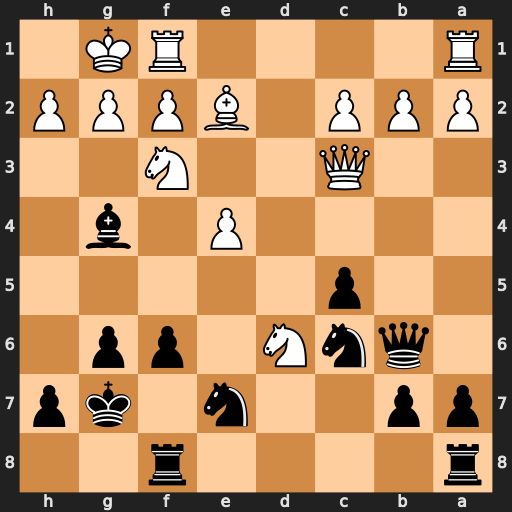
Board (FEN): r4r2/pp2n1kp/1qnN1pp1/2p5/4P1b1/2Q2N2/PPP1BPPP/R4RK1
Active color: b
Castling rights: -
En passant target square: -
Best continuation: Nd4 Nxd4 cxd4 Qg3 Bxe2